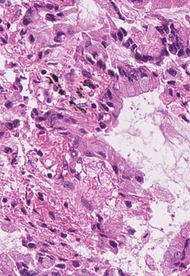
Tumor epithelial tissue: yes
Tumor-associated stroma tissue: yes
Normal tissue: no